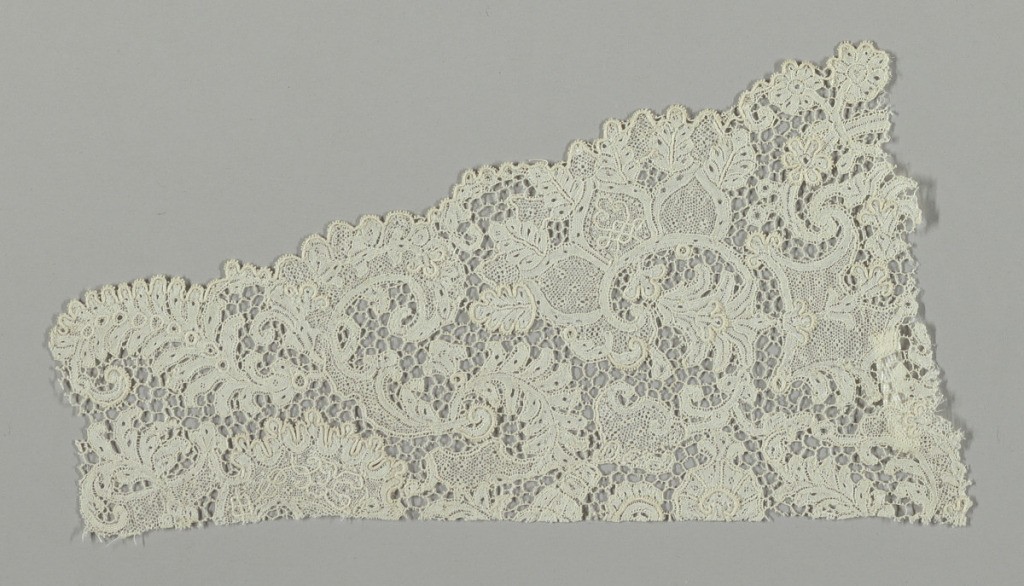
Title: Fragment
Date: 18th century
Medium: linen Technique: needle lace
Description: Irregularly-shaped fragment with entwined leaves and fantastical flowers.